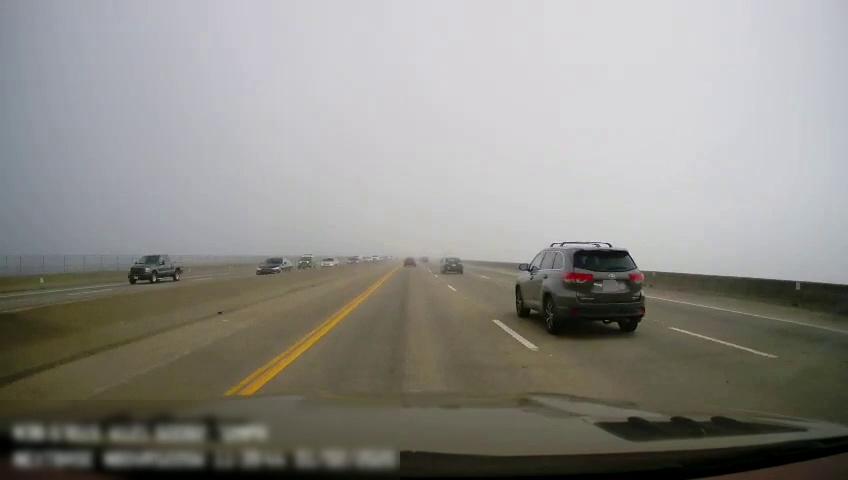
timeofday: Day
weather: Cloudy
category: Drivable Space
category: Drivable Space
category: Vehicles | Truck
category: Vehicles | SUV
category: Vehicles | Car
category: Vehicles | Car
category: Vehicles | Car
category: Vehicles | Car
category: Vehicles | SUV
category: Vehicles | Car
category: Lanes | Current Lane
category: Lanes | Current Lane
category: Lanes | Alternate Lane
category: Lanes | Alternate Lane
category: Lanes | Alternate Lane
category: Lanes | Opposite Lane
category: Lanes | Opposite Lane